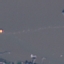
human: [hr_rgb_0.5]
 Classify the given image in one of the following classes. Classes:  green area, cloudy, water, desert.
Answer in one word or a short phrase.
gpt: water